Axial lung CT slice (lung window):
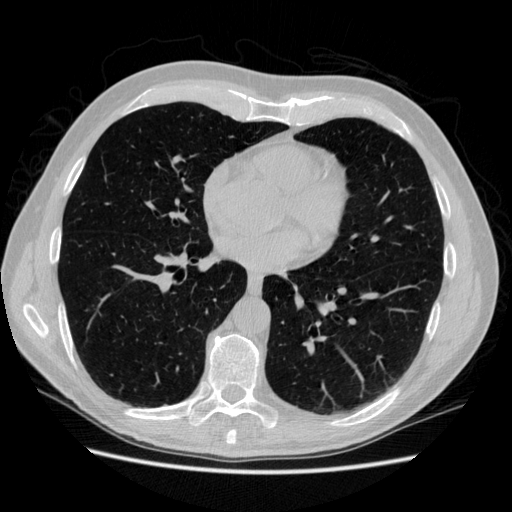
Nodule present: no